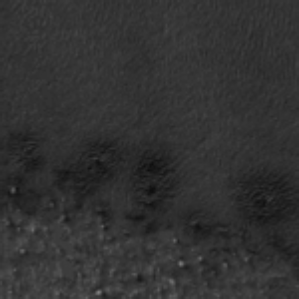
Label: frost